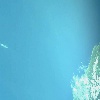
Label: water